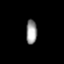
Tissue: prostate
Cell type: T cells
Senescence score: 0.3447
Nuclear area (px): 262
Mean DAPI intensity: 151.275